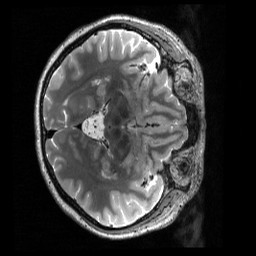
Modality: T2w
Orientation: axial
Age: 45
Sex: female
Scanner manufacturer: siemens
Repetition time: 3.2 s